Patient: sex M, age 47
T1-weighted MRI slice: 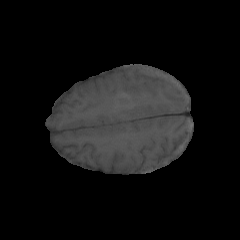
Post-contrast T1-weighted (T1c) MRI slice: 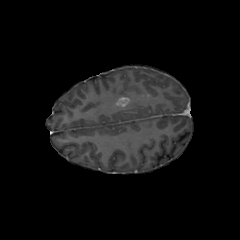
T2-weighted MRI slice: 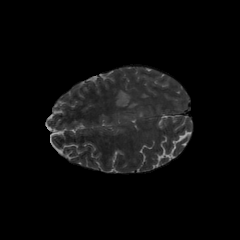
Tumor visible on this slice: yes
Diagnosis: Glioblastoma, IDH-wildtype
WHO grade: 4